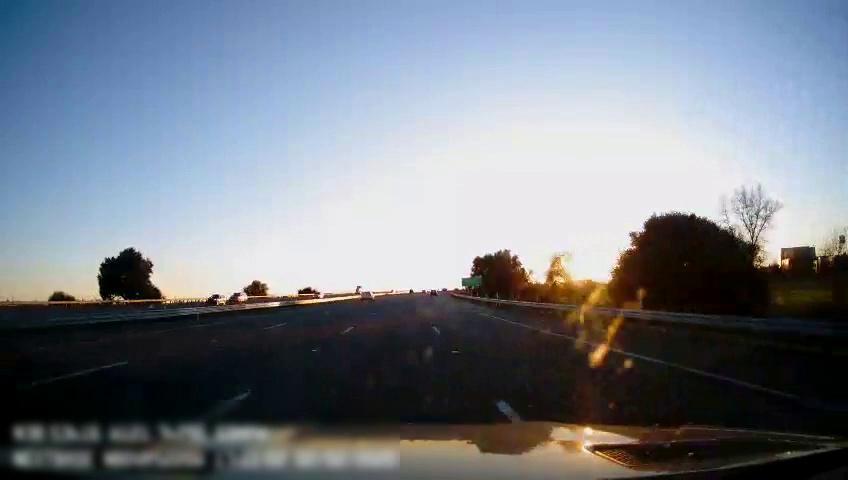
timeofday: Day
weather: Sunny
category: Drivable Space
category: Drivable Space
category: Vehicles | SUV
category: Vehicles | SUV
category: Vehicles | SUV
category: Vehicles | SUV
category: Lanes | Alternate Lane
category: Lanes | Alternate Lane
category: Lanes | Current Lane
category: Lanes | Current Lane
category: Lanes | Alternate Lane
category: Traffic | Signs